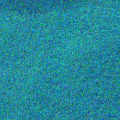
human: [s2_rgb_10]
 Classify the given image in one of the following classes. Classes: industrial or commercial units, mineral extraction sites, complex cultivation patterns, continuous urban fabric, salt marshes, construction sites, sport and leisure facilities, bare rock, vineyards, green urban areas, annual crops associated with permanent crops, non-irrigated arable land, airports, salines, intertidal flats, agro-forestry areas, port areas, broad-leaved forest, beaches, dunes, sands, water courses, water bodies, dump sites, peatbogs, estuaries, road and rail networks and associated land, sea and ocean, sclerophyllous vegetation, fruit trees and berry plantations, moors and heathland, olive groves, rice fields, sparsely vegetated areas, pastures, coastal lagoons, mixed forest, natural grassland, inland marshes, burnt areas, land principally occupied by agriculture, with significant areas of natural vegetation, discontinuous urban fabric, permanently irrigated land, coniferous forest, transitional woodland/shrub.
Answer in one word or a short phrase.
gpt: sea and ocean